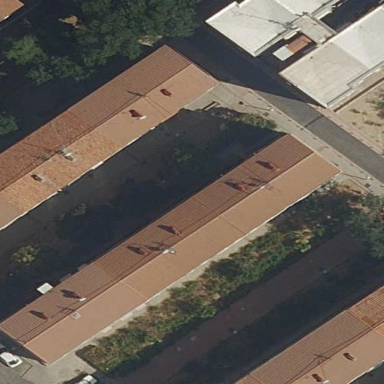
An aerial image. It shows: Apartment building with hipped roof.